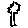
Label: tree